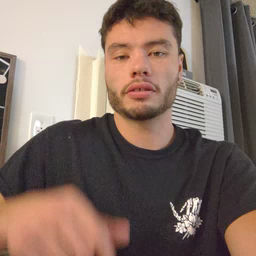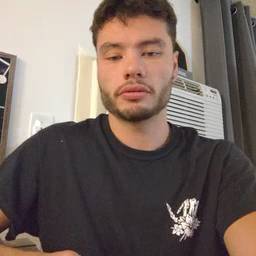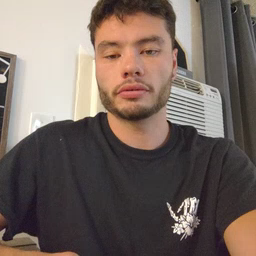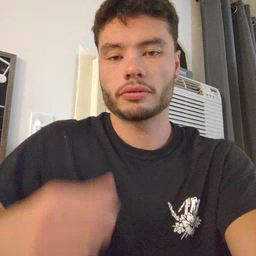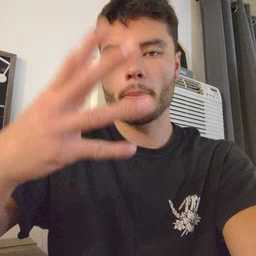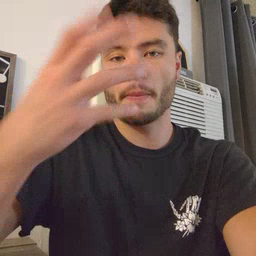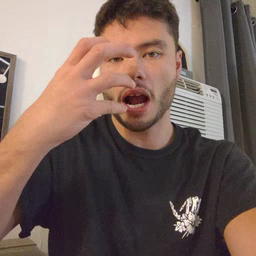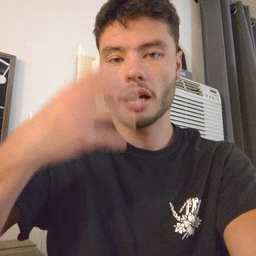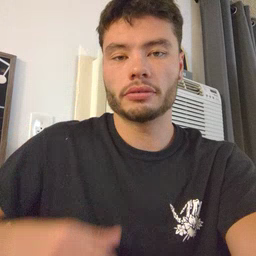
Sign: mad